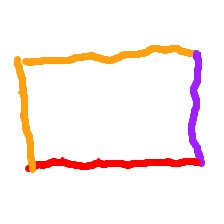
Shape: rectangle